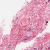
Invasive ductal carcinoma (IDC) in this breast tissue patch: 0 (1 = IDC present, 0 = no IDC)